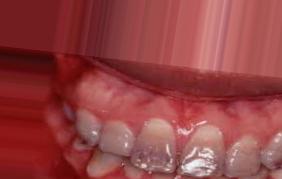
Condition: Tooth Discoloration